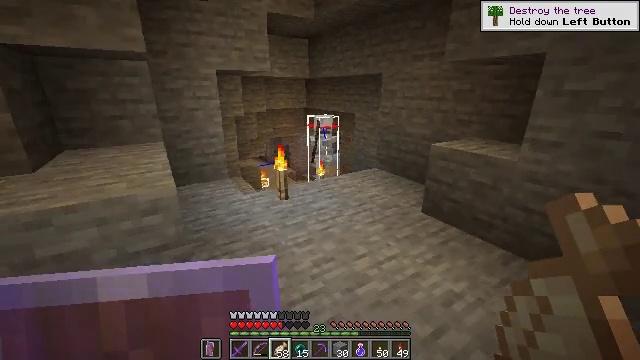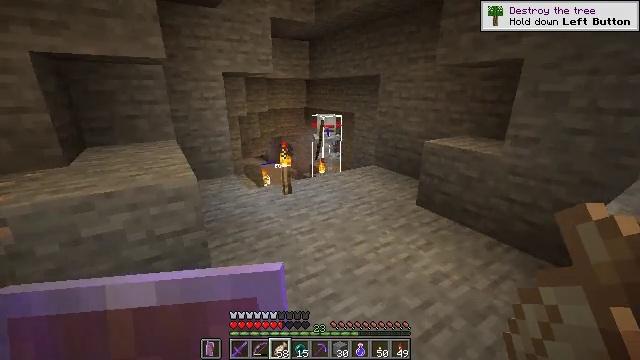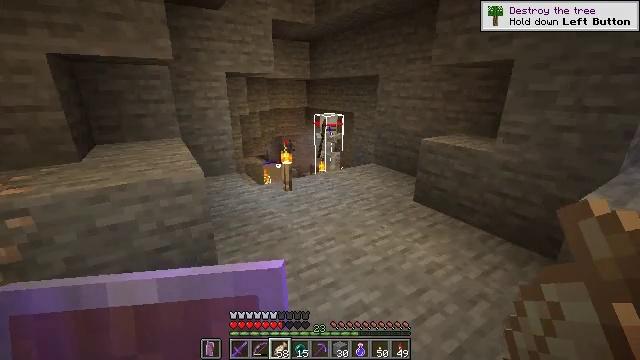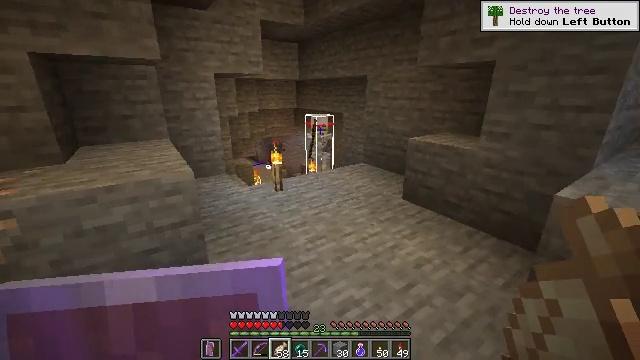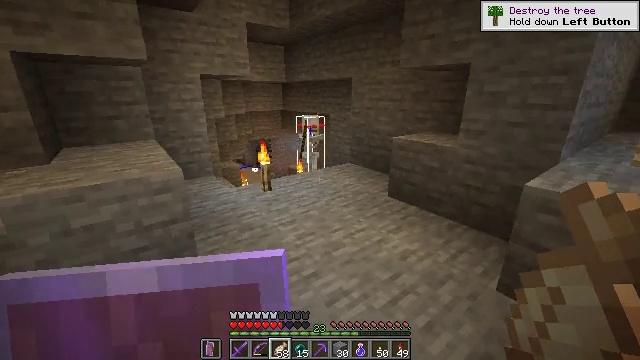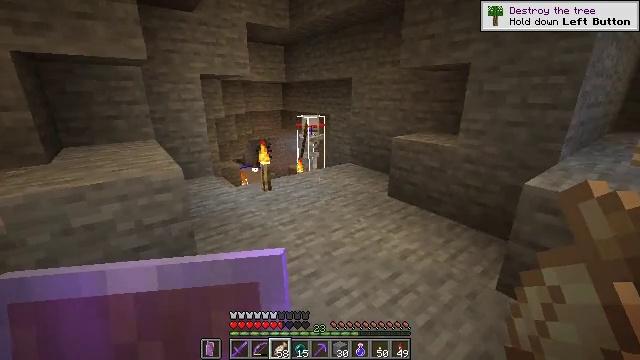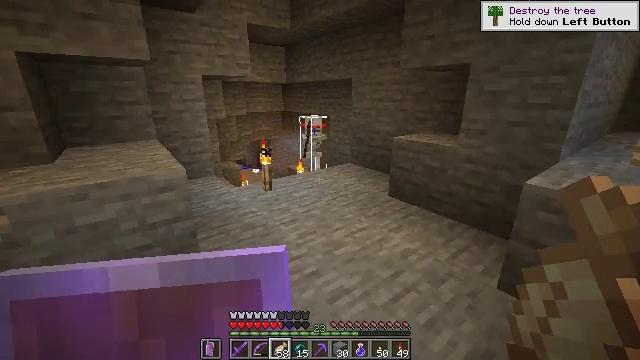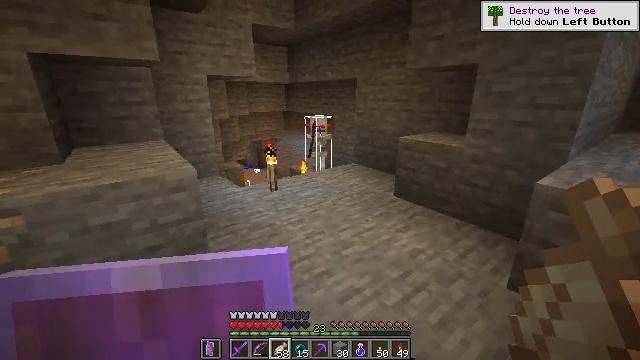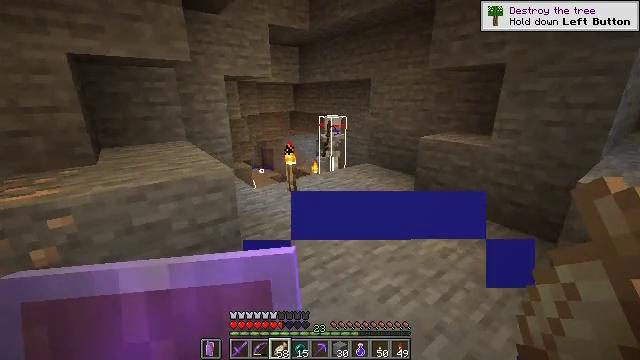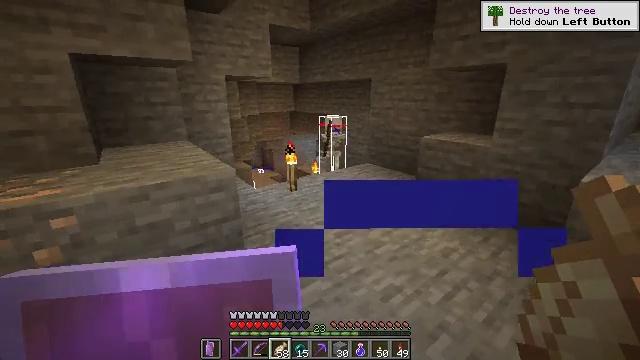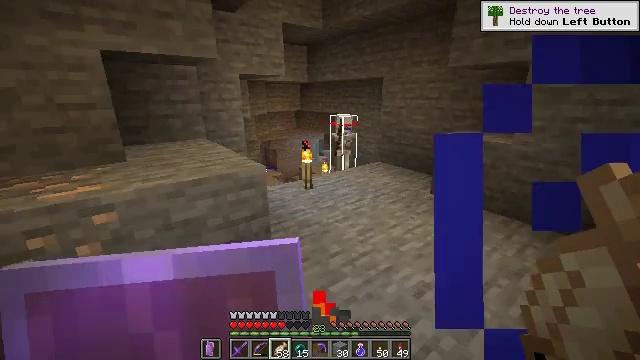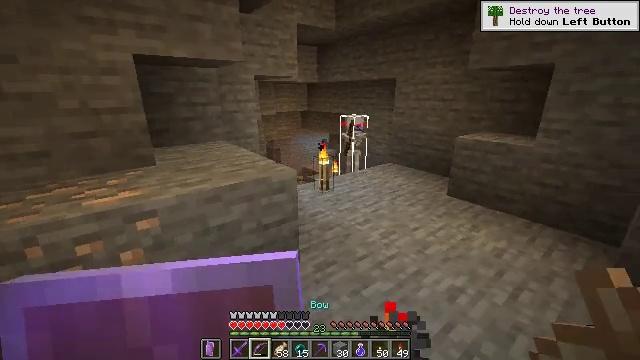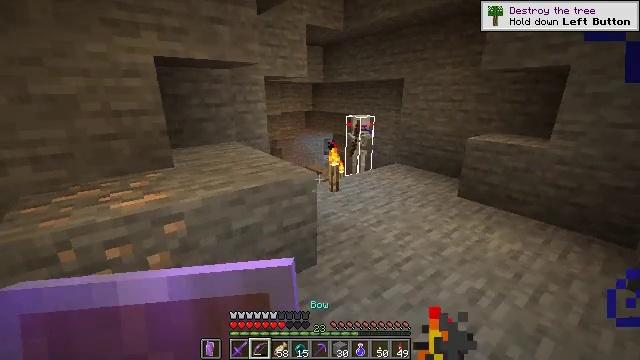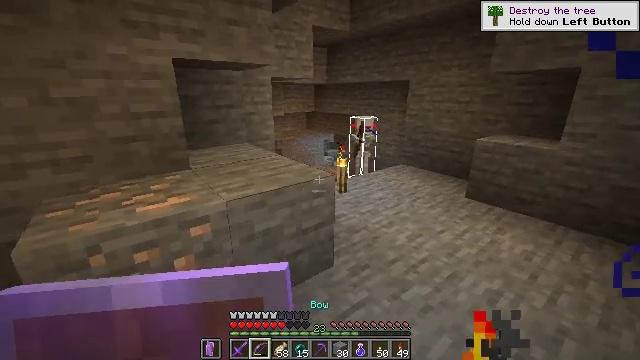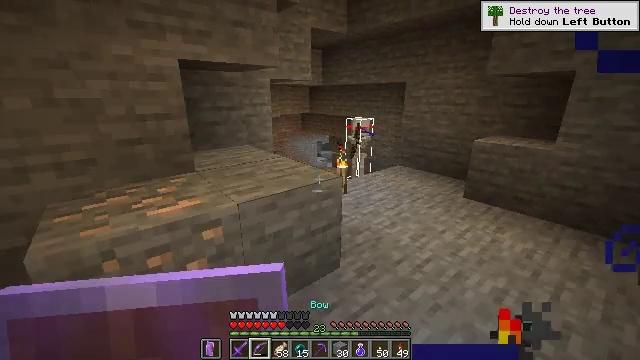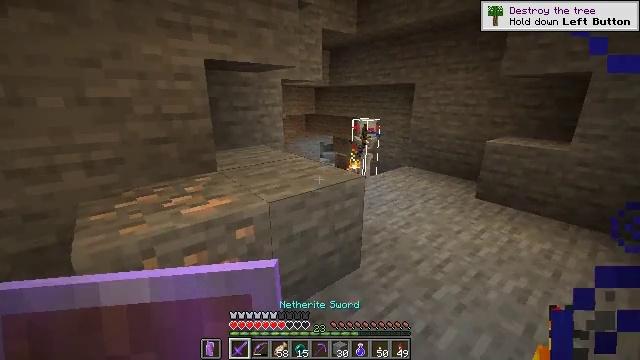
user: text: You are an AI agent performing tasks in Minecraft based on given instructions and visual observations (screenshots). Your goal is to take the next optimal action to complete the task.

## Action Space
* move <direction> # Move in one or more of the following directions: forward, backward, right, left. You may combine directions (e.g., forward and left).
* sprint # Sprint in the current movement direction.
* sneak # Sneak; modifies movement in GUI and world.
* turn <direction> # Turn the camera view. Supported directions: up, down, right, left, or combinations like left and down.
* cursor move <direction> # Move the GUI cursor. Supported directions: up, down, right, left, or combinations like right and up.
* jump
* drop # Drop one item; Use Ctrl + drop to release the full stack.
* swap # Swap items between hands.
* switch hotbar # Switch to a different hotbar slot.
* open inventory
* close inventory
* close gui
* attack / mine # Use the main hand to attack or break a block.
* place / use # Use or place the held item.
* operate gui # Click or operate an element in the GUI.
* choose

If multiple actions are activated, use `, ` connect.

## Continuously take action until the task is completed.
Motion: motion action
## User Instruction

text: Kill mobs.
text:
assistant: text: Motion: move back
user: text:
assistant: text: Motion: no_op
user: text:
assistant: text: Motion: turn right
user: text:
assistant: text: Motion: turn right
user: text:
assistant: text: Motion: no_op
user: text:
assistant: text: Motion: move left
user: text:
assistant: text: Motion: move left
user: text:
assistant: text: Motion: move left
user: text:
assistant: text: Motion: move left
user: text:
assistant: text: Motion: move left
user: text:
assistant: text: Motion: move left
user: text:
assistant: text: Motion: move left
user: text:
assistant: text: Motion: move left
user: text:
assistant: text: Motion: move left, turn right
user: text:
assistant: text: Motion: move left
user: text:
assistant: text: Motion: move left
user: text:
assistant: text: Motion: move left
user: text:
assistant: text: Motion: move left, turn right
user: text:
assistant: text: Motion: move left, turn right and up, use / place
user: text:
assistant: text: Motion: move left, turn right, use / place
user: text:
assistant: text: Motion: move left, use / place
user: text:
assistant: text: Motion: move left, use / place
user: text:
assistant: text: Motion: move left, use / place
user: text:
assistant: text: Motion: move left, use / place
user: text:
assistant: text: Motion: move forward and move right, use / place
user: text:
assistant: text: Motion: move forward and move right, turn right and up, use / place
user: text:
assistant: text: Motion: move forward and move right, turn up, use / place
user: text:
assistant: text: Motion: move forward and move right, turn right and up, use / place
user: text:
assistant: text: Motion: move forward and move right, use / place
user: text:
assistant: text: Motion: move forward and move right, use / place